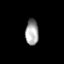
Tissue: prostate
Cell type: T cells
Senescence score: 0.7464
Nuclear area (px): 333
Mean DAPI intensity: 160.592